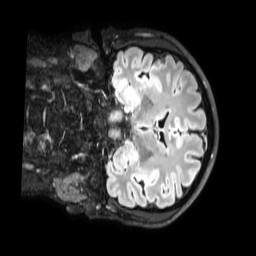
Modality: FLAIR
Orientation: coronal
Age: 24
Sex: male
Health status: healthy
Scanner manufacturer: philips
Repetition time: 4.8 s
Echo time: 0.2875 s